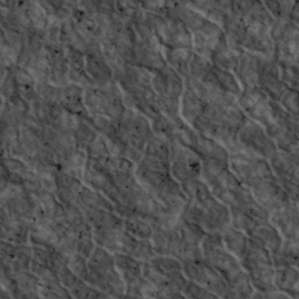
Label: non_frost